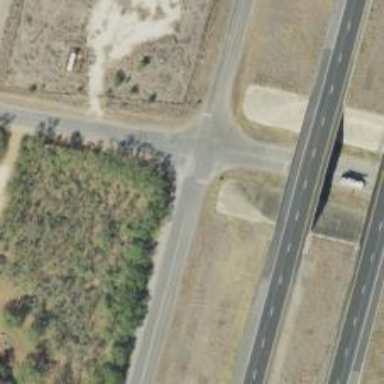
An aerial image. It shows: Tertiary road with asphalt surface.